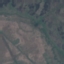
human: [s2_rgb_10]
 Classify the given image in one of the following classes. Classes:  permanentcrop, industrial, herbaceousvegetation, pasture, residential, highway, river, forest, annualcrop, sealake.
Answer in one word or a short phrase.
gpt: HerbaceousVegetation